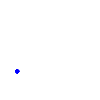
Particle: pion